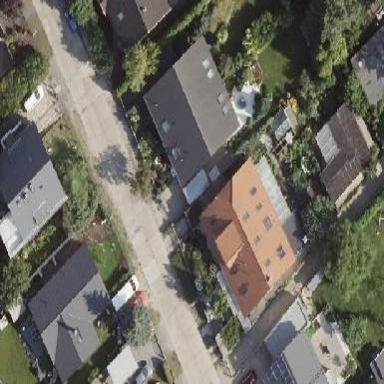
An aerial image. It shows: Semi-detached house with gabled roof.